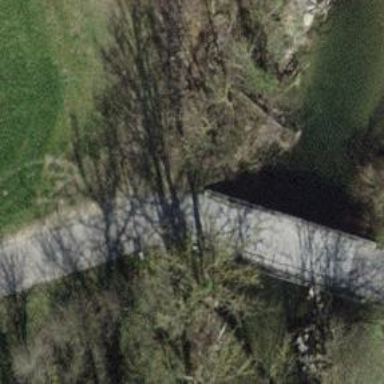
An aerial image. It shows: Agricultural road track on paved bridge with grade1 surface quality. Only agricultural vehicles are allowed on this track.